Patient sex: M
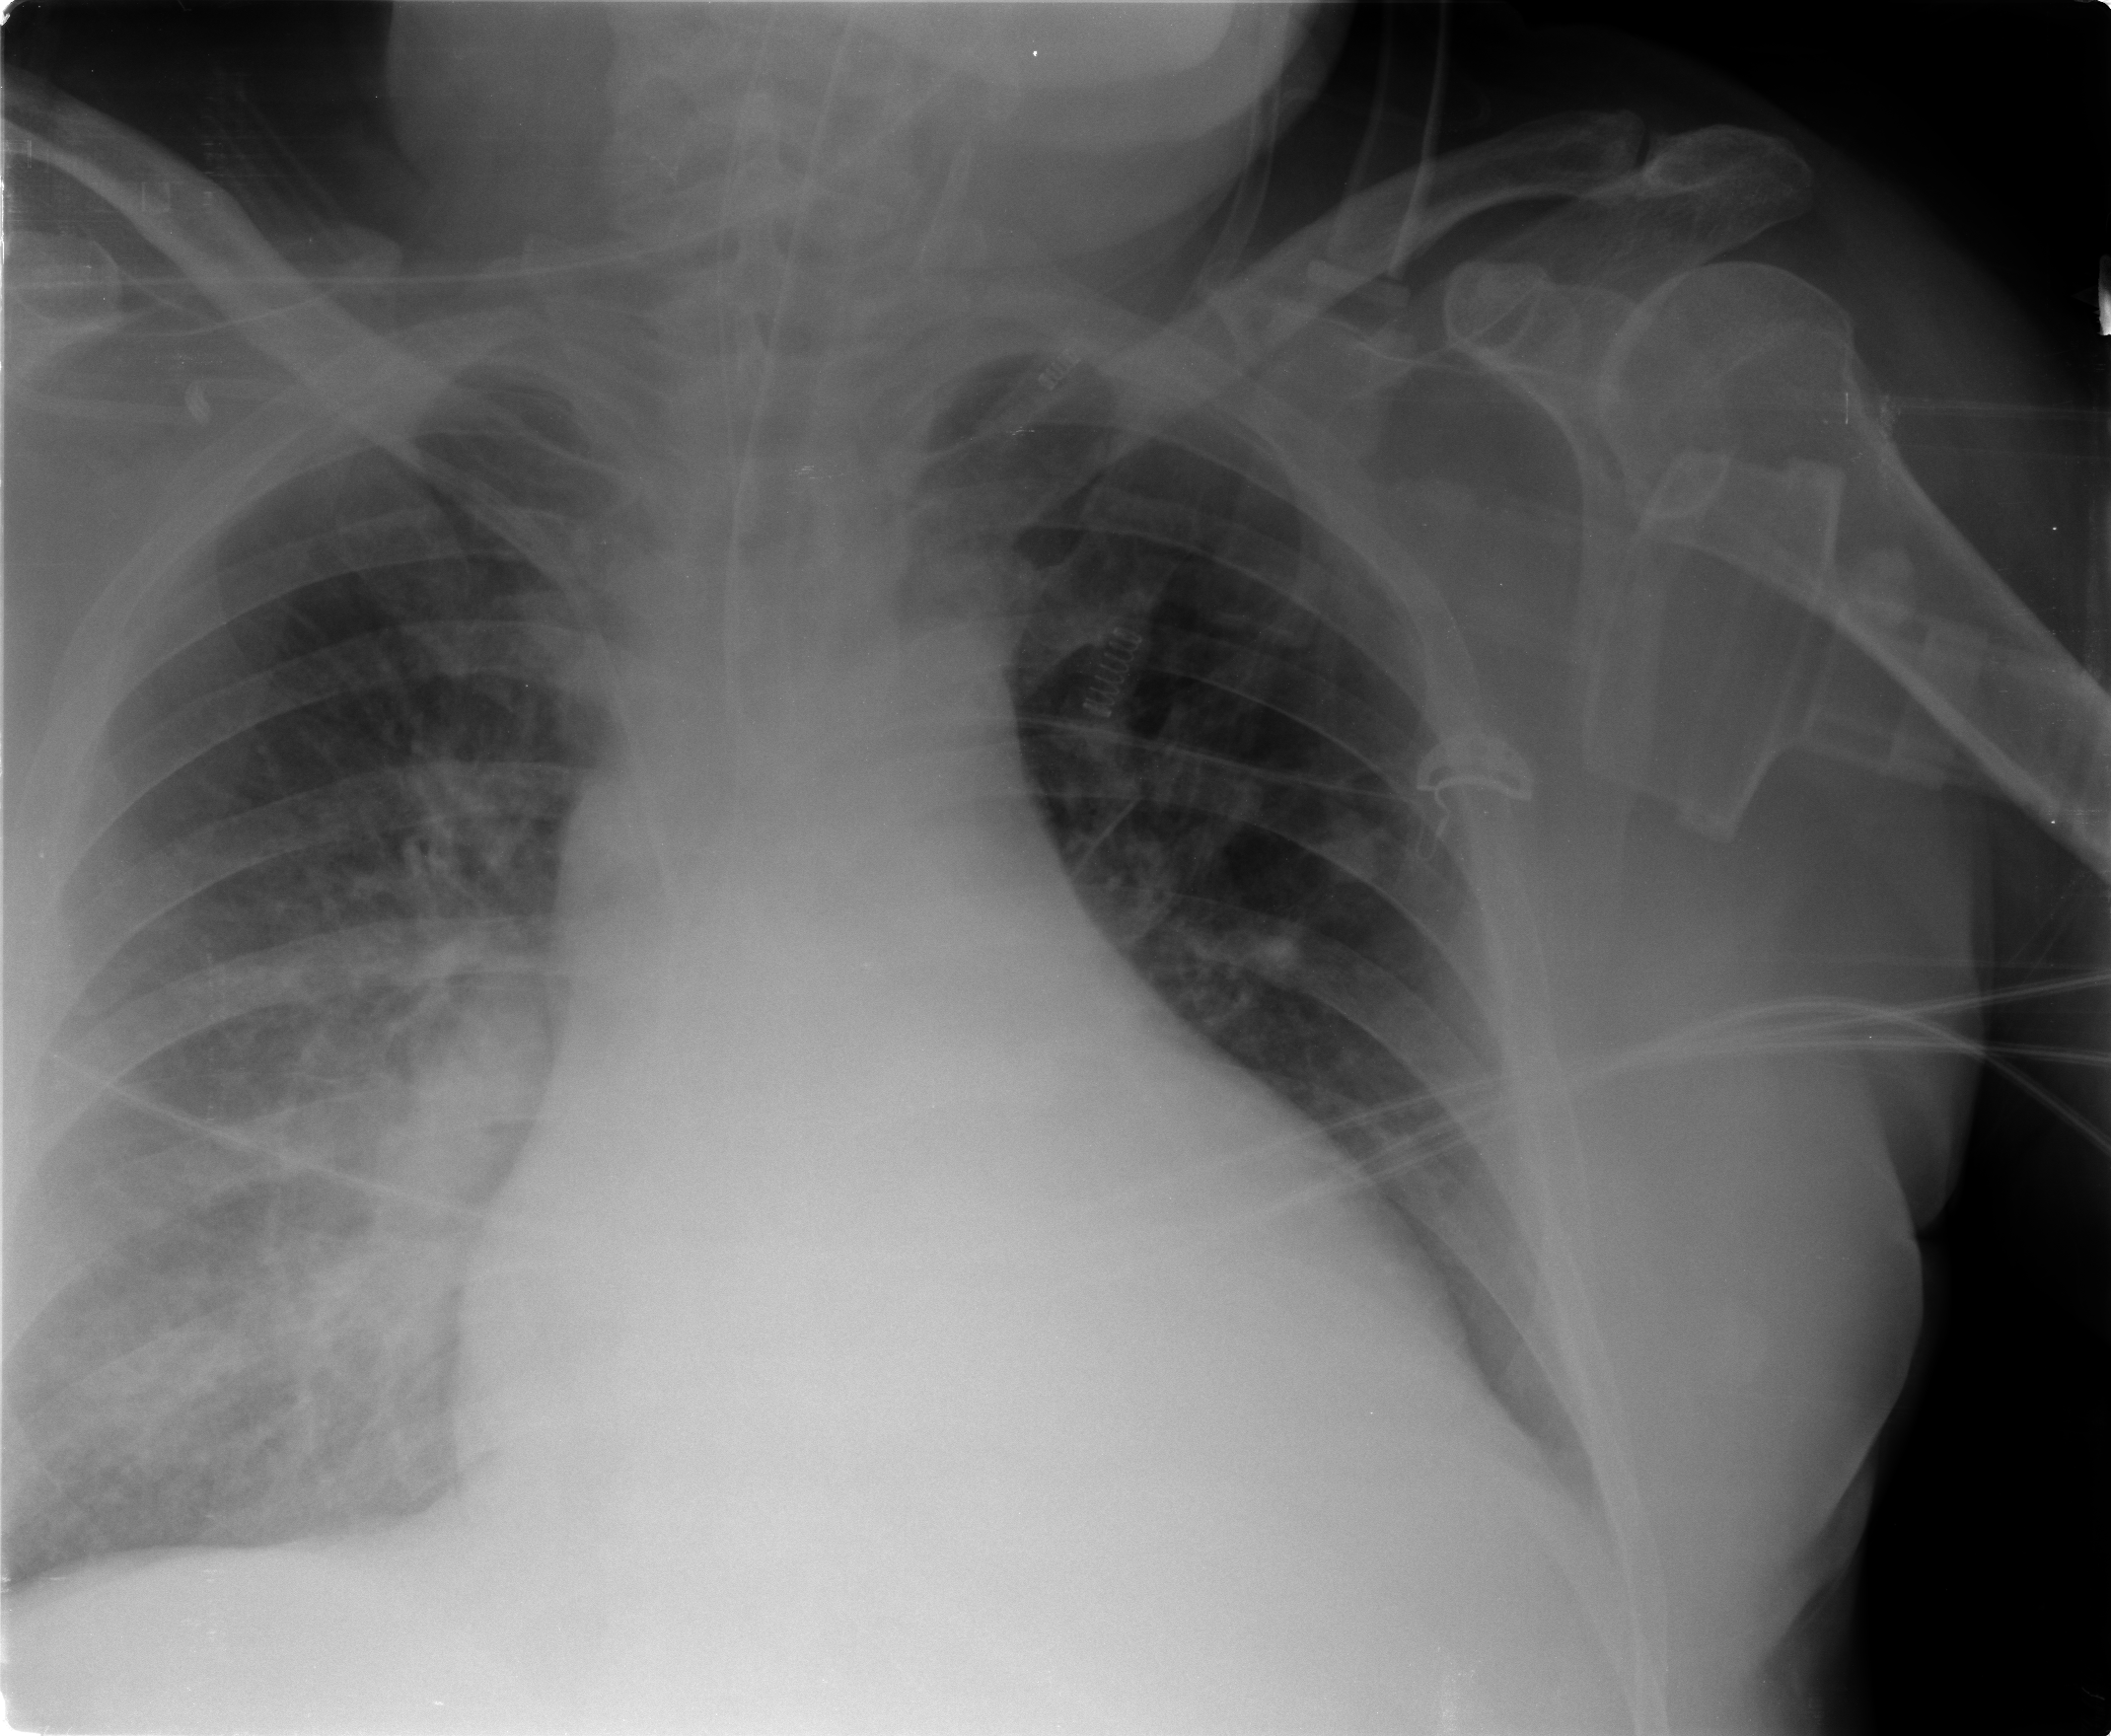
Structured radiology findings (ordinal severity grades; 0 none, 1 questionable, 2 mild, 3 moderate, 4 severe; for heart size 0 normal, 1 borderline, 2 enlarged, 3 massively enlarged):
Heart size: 2
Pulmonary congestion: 0
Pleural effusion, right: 1
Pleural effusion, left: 1
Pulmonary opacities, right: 2
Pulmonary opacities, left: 0
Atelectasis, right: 2
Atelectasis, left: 0